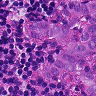
Metastatic tissue present: yes